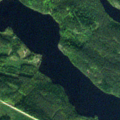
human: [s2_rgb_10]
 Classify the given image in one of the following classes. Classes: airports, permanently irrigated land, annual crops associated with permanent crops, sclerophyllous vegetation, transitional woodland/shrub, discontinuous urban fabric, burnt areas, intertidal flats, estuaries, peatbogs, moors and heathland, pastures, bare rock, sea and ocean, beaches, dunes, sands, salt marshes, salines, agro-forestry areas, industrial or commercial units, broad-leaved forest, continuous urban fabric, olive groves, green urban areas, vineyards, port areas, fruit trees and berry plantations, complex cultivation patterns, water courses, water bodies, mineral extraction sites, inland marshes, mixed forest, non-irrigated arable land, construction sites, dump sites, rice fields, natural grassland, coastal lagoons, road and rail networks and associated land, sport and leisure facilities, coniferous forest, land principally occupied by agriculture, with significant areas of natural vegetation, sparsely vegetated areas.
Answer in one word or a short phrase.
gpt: coniferous forest, mixed forest, transitional woodland/shrub, water bodies